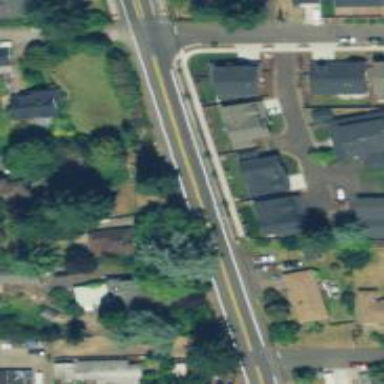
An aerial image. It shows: Secondary road with sidewalk on the left.